Field crop: maize
Growth stage: 2
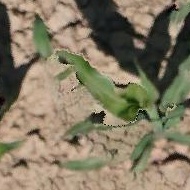
Species: maize